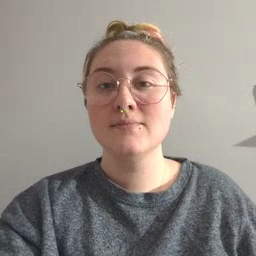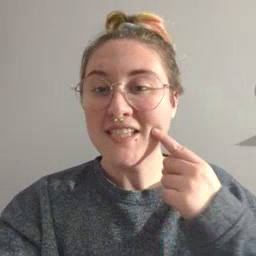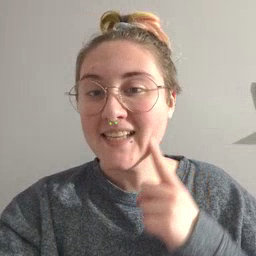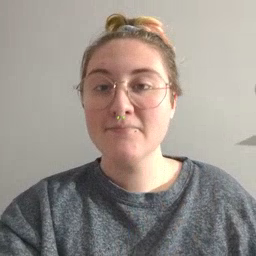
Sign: cheek